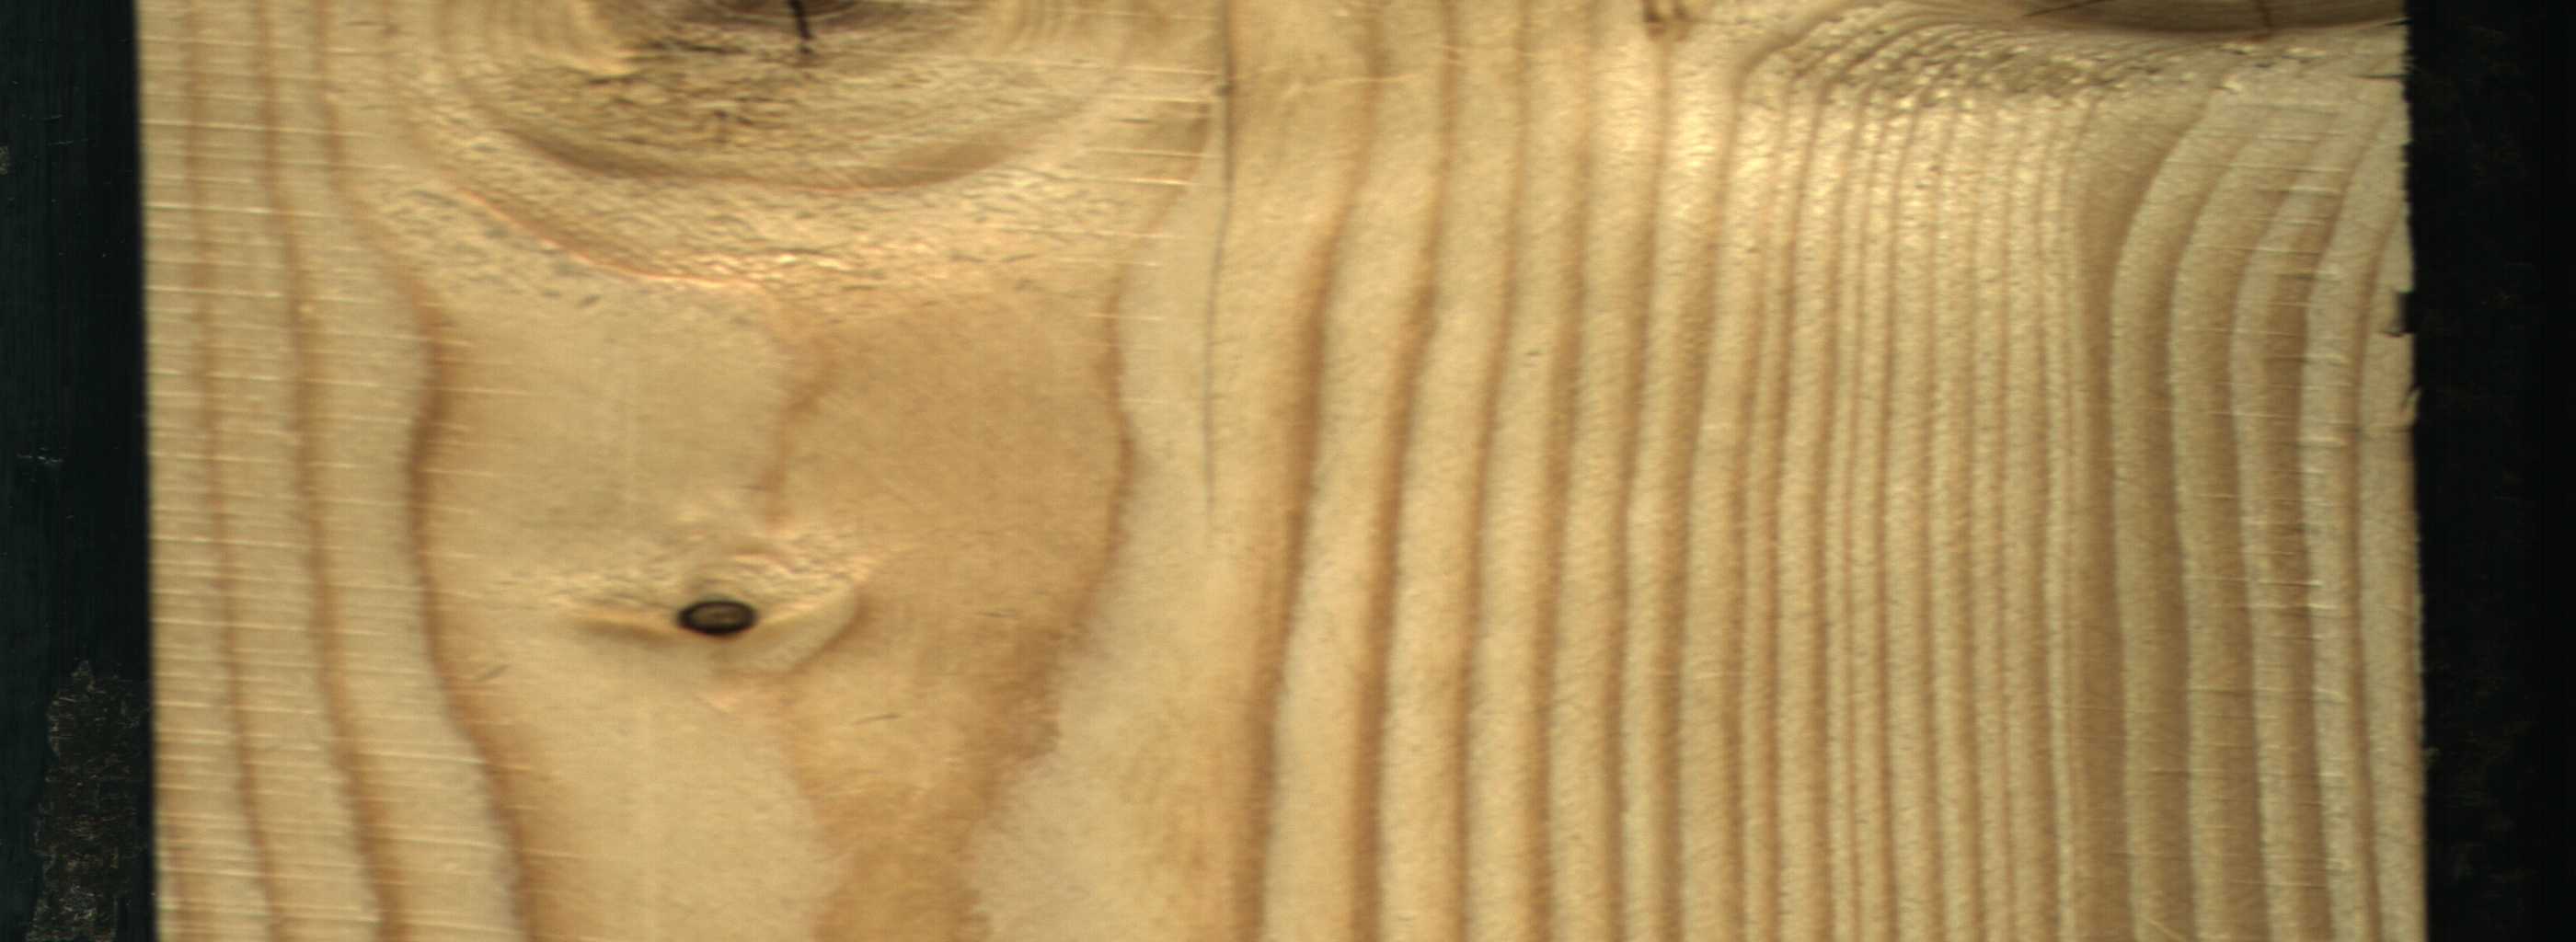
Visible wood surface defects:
knot_with_crack
Dead_Knot
Live_Knot